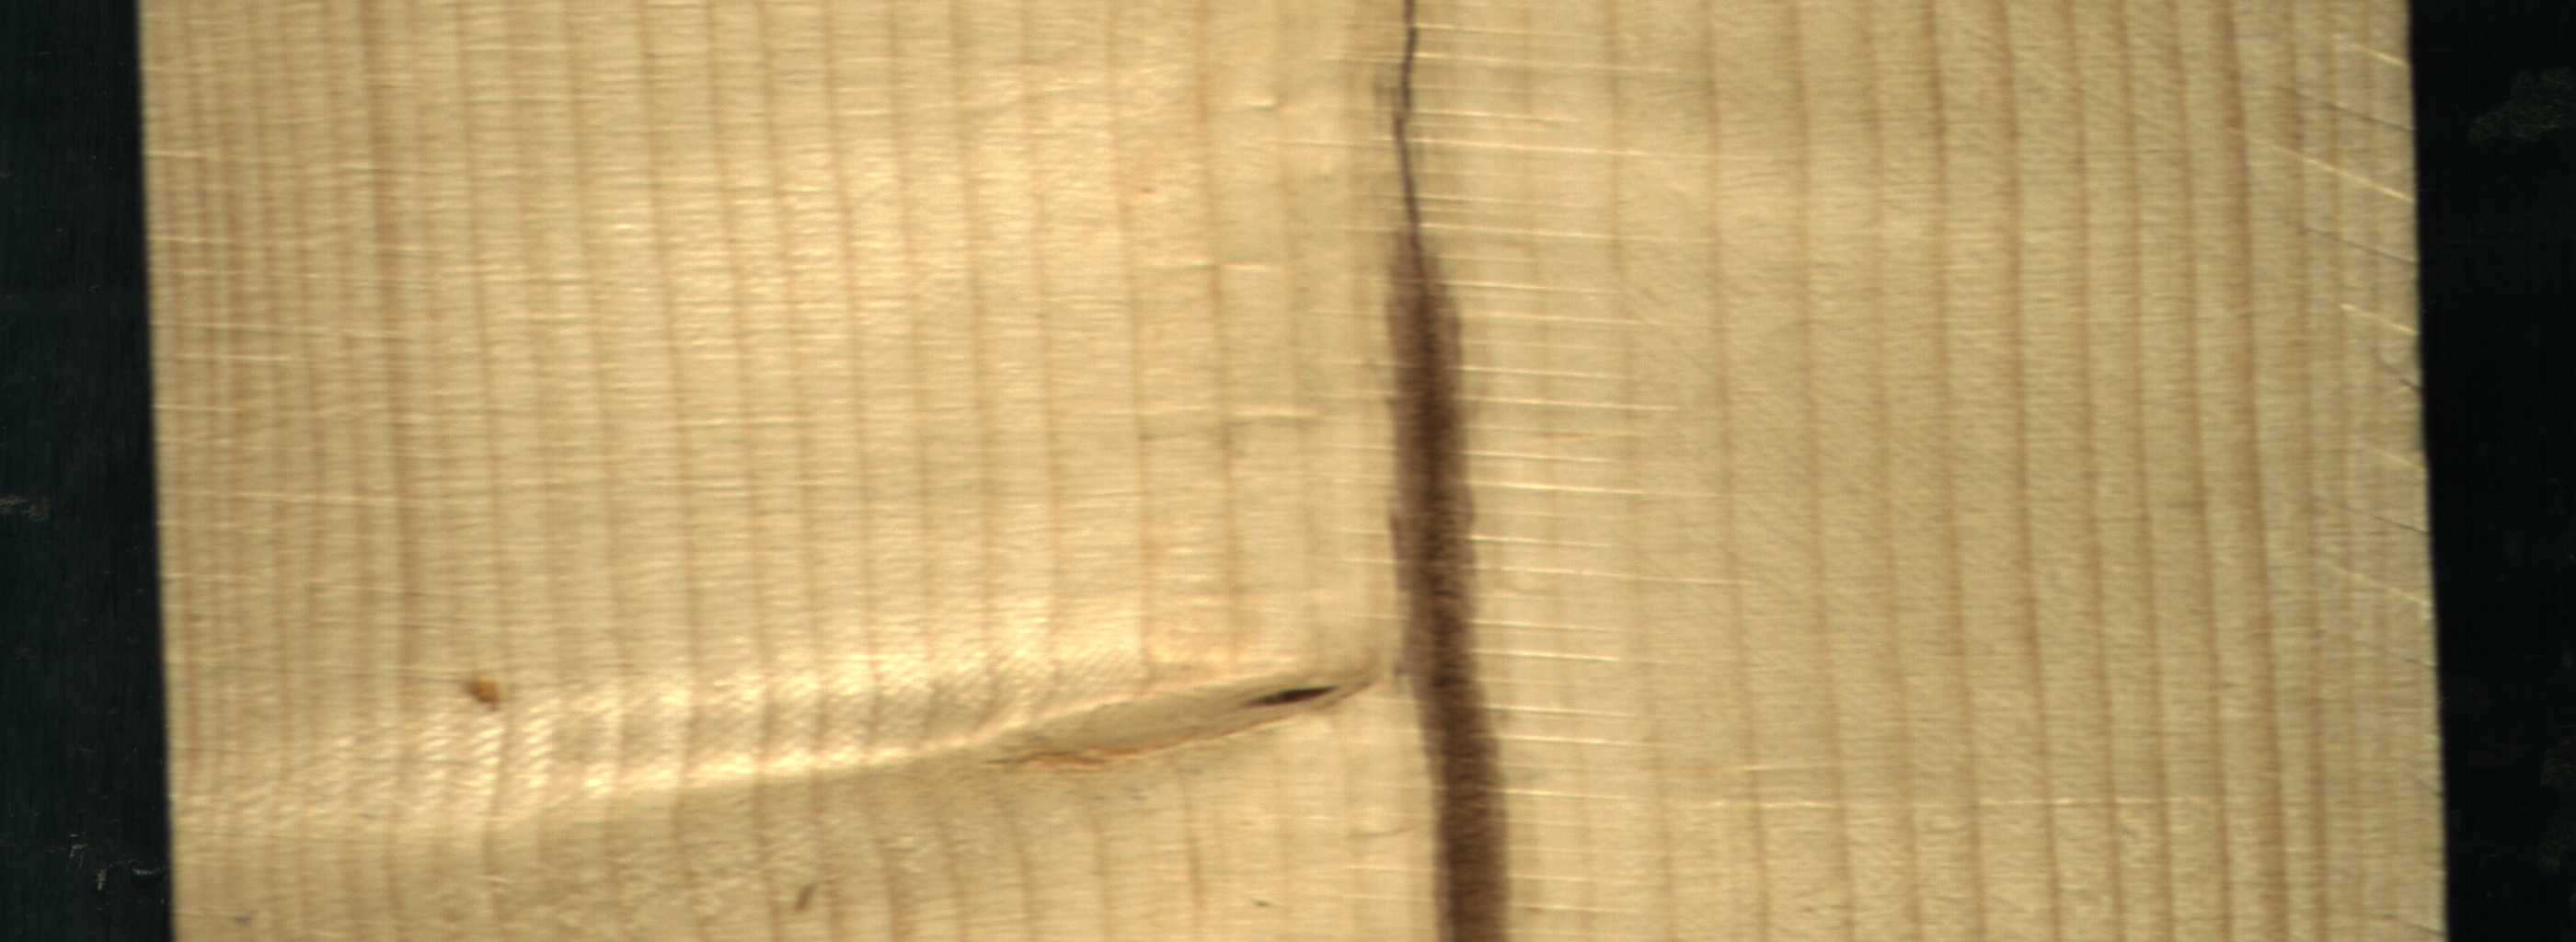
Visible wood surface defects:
Marrow
Crack
Dead_Knot